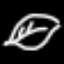
Label: leaf